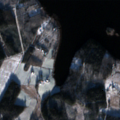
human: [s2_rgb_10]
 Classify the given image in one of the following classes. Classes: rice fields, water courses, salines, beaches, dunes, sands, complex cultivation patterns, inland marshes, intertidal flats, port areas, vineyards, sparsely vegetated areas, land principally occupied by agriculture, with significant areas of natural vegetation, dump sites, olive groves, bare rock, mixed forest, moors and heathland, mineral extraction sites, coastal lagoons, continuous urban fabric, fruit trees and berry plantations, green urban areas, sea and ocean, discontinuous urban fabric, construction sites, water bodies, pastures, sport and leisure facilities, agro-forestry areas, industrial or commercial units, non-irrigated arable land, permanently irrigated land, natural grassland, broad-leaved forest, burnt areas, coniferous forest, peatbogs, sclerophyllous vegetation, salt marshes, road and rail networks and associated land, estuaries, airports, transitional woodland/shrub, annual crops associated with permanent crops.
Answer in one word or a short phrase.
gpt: non-irrigated arable land, mixed forest, transitional woodland/shrub, water bodies